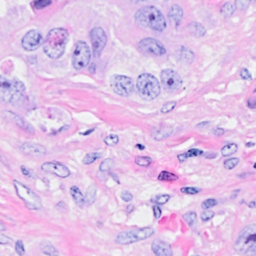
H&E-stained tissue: Breast